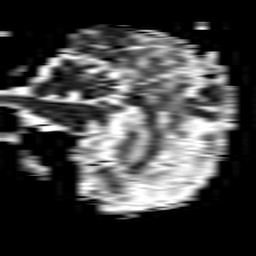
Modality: ADC
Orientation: sagittal
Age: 58
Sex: male
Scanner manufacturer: philips
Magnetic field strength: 1.5 T
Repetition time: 3.398 s
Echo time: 0.06922 s